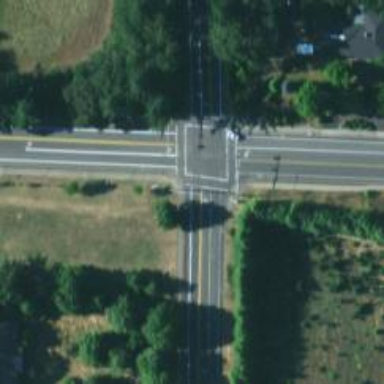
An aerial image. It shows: Secondary road with sidewalk on the left.